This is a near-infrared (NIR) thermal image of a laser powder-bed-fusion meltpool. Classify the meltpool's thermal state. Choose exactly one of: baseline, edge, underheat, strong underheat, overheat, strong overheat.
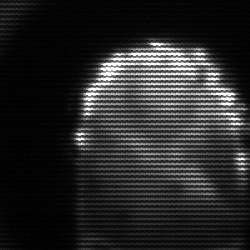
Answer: baseline